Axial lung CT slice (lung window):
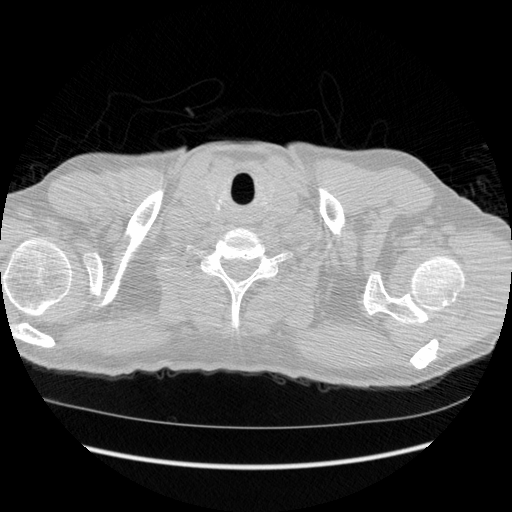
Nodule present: no